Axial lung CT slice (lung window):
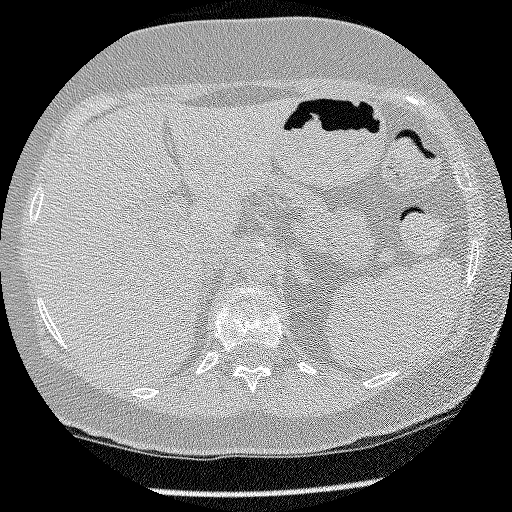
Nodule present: no